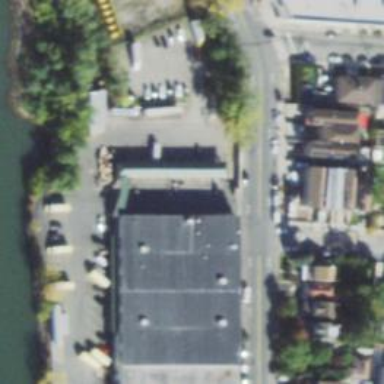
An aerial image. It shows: Building.